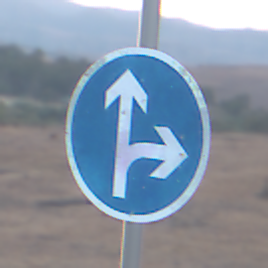
Verkehrszeichen: VorgeschriebeneFahrtrichtungGeradeausOderRechts
Umgebung: Outdoor, Nature
Tageszeit: SunriseSunset
Wetter: Clear
Licht: Natural
Jahreszeit: NotSpecified
Kontrast: LowContrast